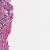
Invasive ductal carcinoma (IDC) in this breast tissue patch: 1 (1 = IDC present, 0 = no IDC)